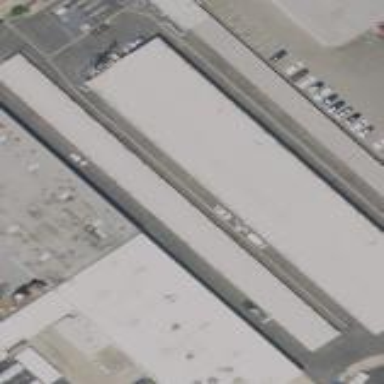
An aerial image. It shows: Warehouse building.